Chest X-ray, PA view. Patient: 23 years old, sex M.
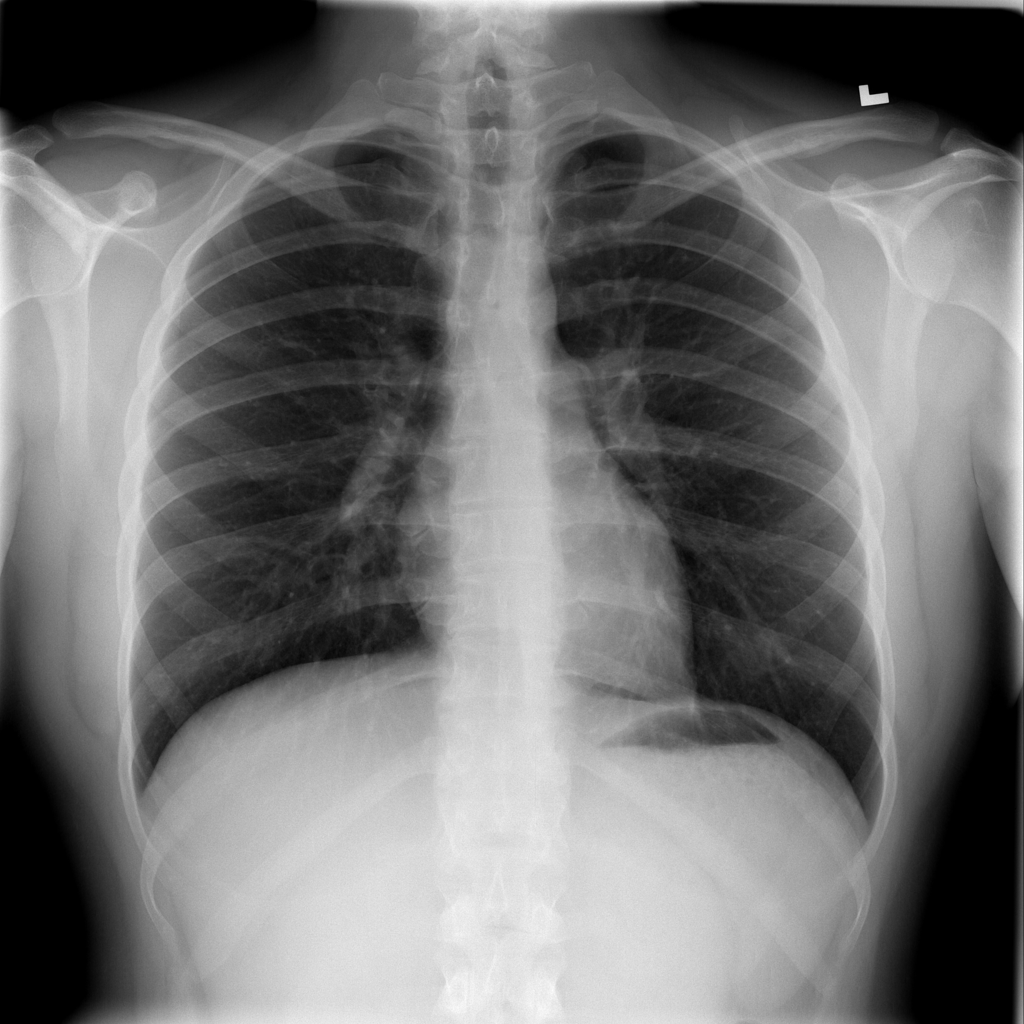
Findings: No Finding